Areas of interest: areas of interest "Clothing, Shoes, Hats and Leather Goods Store"
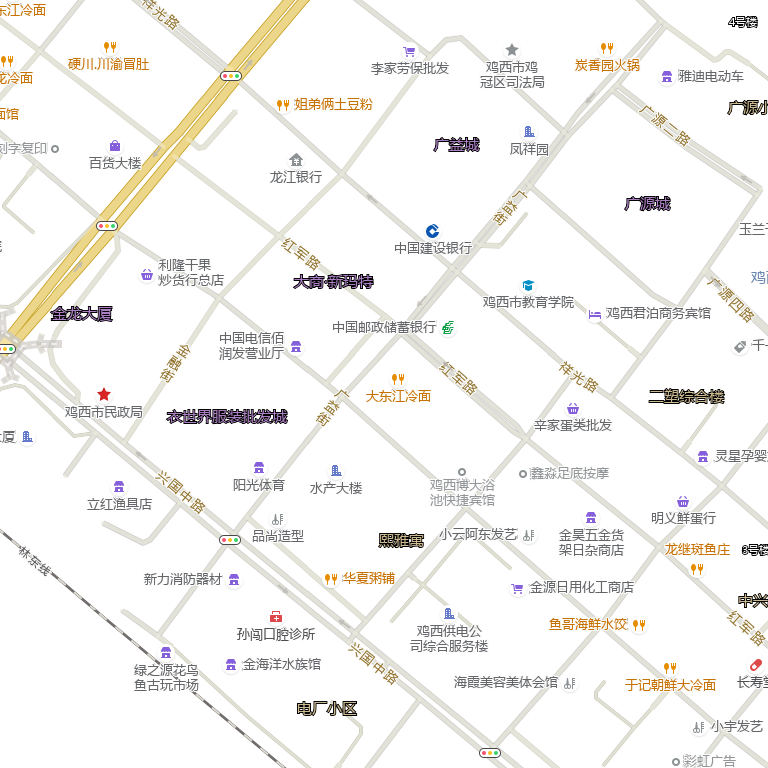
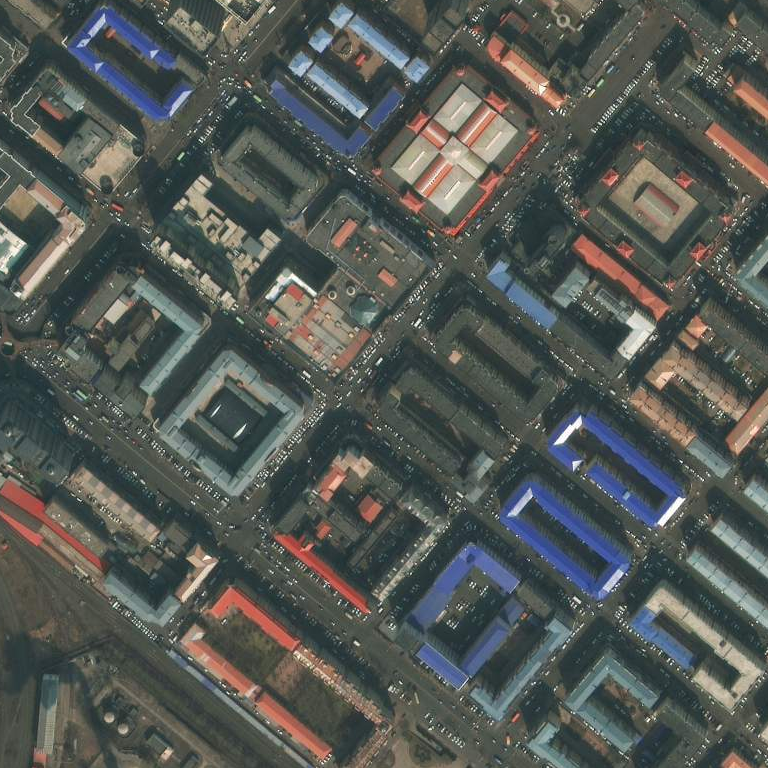